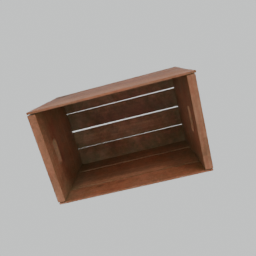
Label: tools